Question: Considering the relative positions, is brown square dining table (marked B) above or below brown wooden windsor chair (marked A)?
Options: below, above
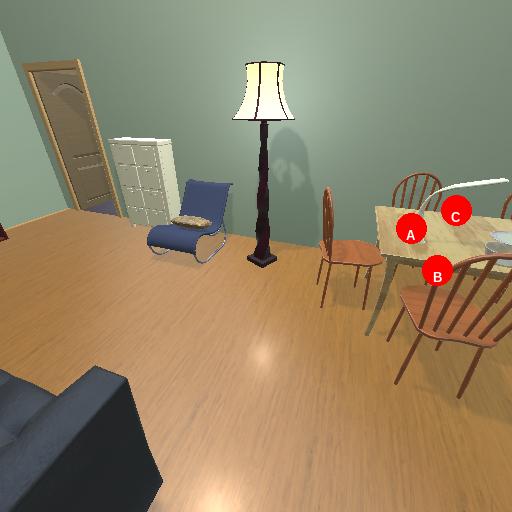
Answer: below